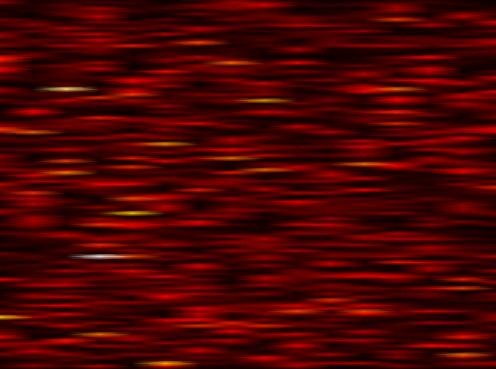
Label: UFMC